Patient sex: F
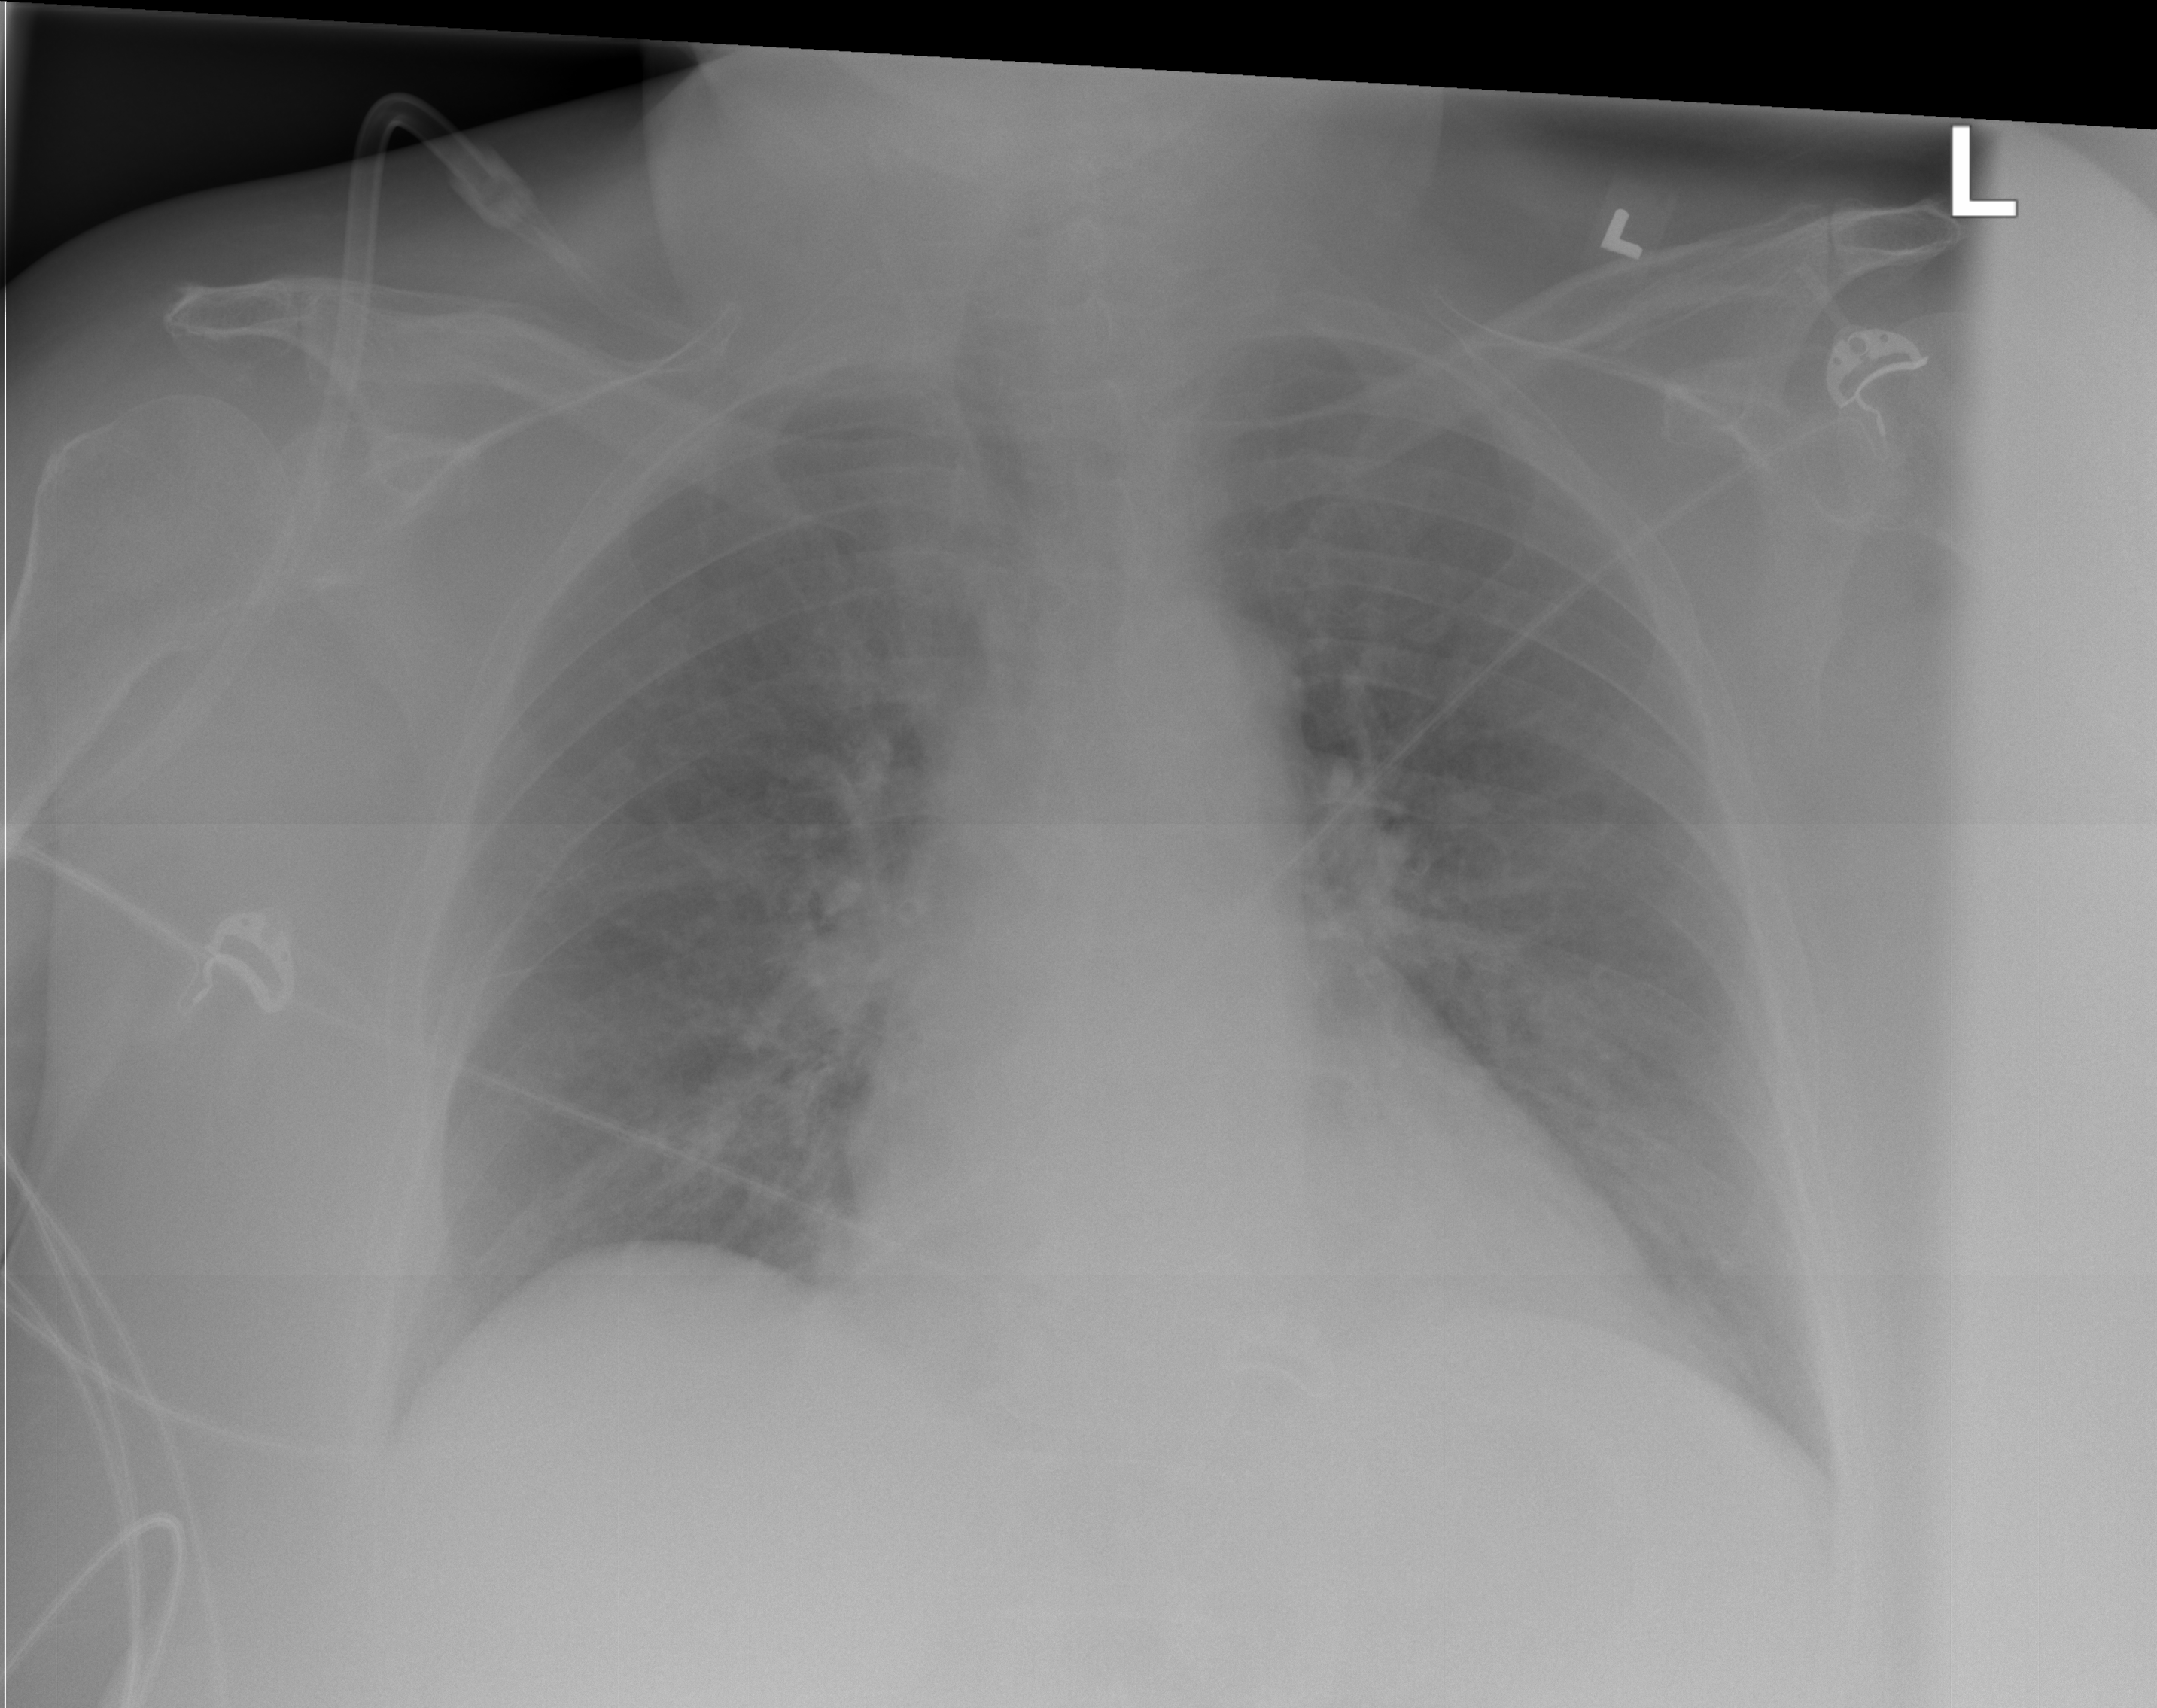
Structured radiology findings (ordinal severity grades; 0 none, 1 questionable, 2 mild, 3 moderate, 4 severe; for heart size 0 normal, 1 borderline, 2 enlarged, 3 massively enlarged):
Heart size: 0
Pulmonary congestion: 2
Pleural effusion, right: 0
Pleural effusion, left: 0
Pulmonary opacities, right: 0
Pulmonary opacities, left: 0
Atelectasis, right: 0
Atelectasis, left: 0